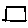
Label: square